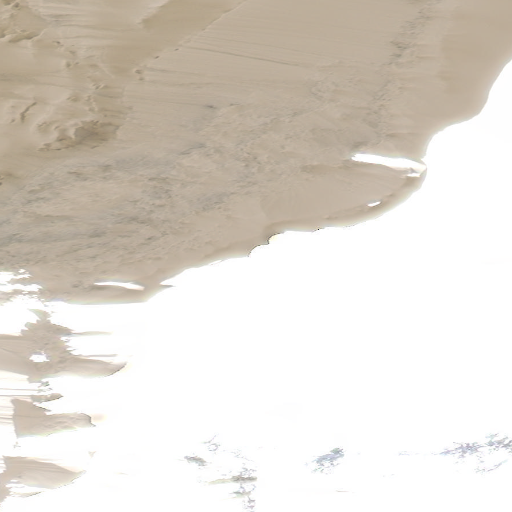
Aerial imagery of mountain in Alaska named Redoubt Volcano containing only unknown